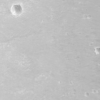
Label: not_dusty